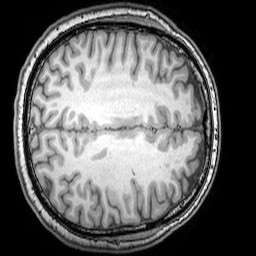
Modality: T1w
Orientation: axial
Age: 25
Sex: male
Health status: healthy
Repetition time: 0.081 s
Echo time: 0.037 s